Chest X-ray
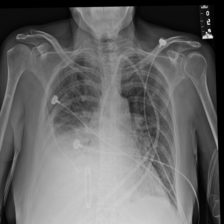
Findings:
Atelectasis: negative
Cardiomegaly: negative
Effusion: positive
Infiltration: negative
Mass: positive
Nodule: negative
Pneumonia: negative
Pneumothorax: negative
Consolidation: positive
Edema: negative
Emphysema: negative
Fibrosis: negative
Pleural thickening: negative
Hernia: negative